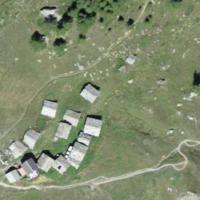
EUNIS habitat code: 26
Species observed at this site:
Apis mellifera
Linaria vulgaris
Saponaria ocymoides
Bistorta vivipara
Vaccinium vitis-idaea
Viola calcarata
Aglais urticae
Veronica serpyllifolia
Parnassius apollo
Arcyptera fusca